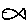
Label: fish